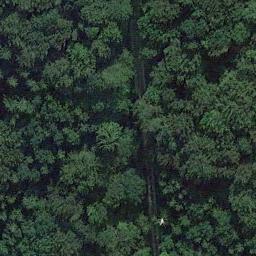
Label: forest